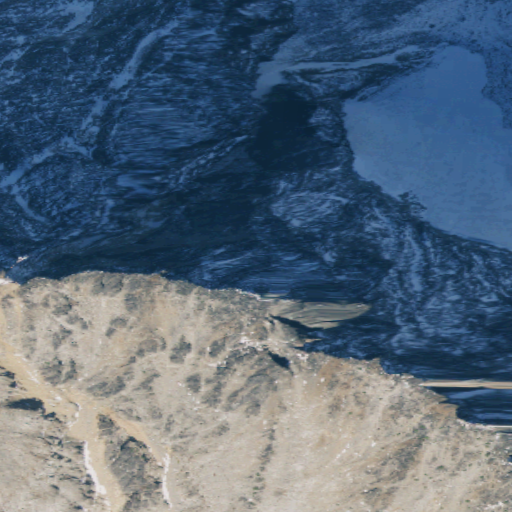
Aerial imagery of mountain in Washington named Mountain Carru containing barren land and snow